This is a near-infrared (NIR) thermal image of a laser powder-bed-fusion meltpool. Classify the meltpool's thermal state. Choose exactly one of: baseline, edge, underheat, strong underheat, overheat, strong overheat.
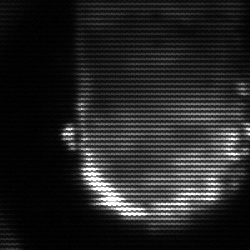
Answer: baseline